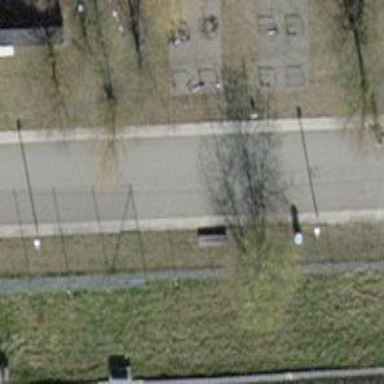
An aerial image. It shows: Brown bench.